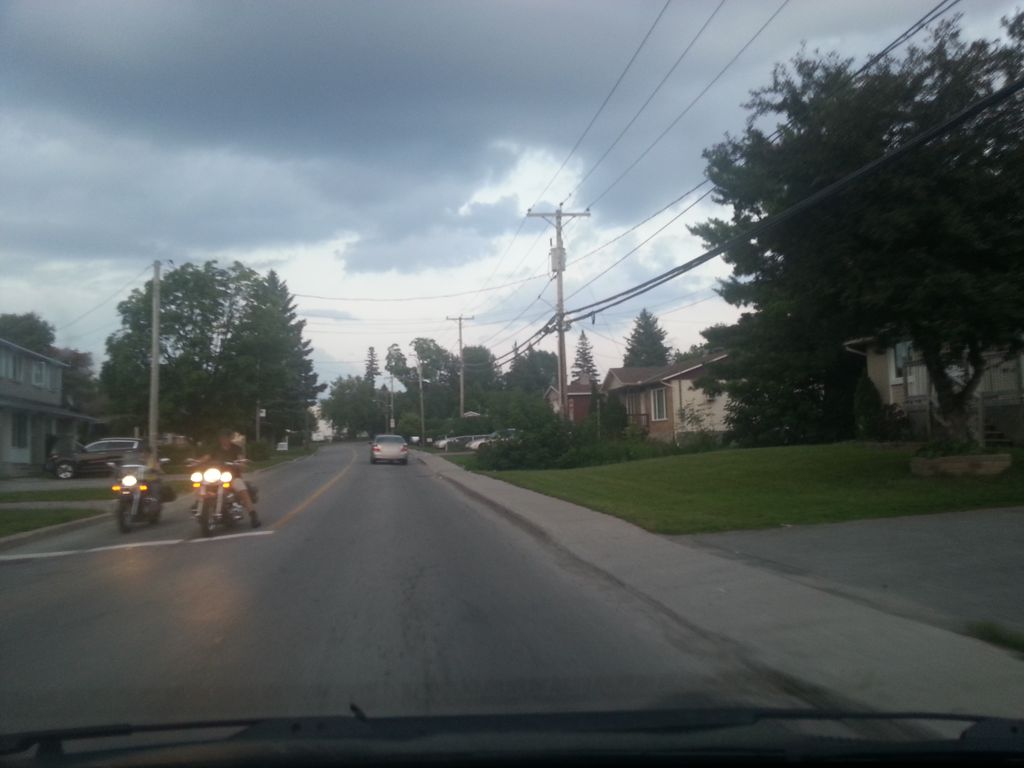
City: ottawa-gatineau